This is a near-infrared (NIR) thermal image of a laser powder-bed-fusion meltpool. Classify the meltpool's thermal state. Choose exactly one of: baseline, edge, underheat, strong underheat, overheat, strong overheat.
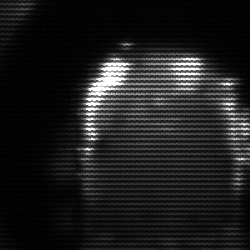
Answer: baseline